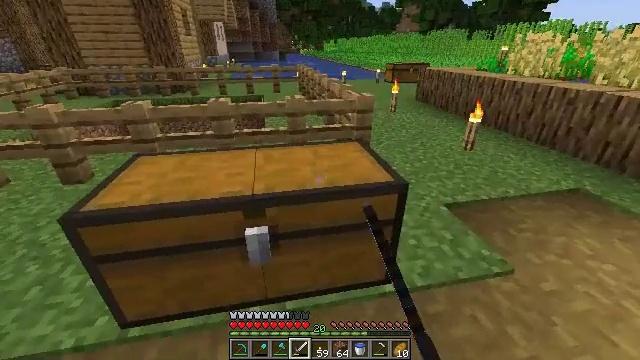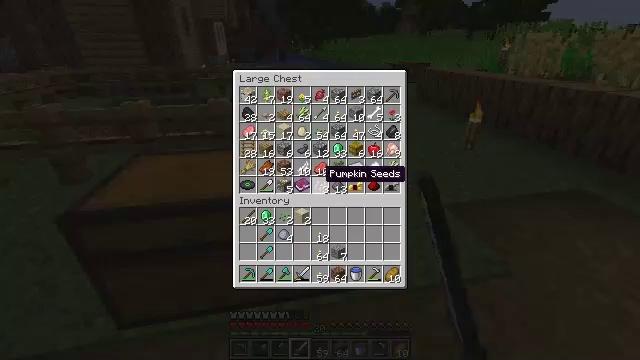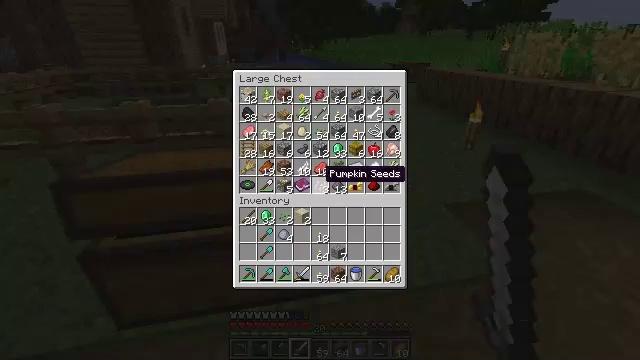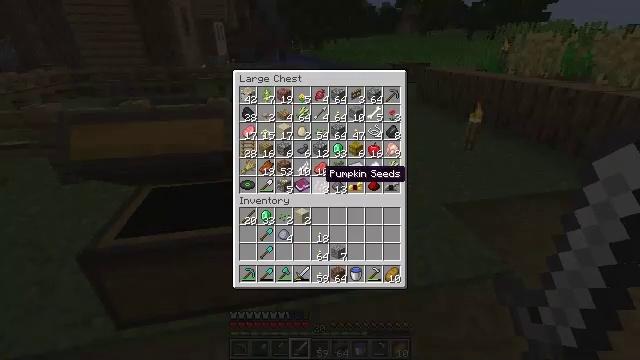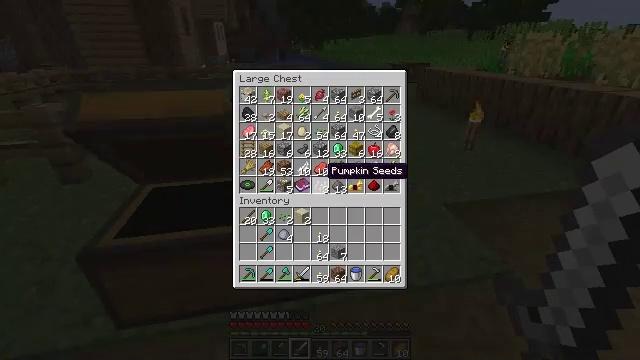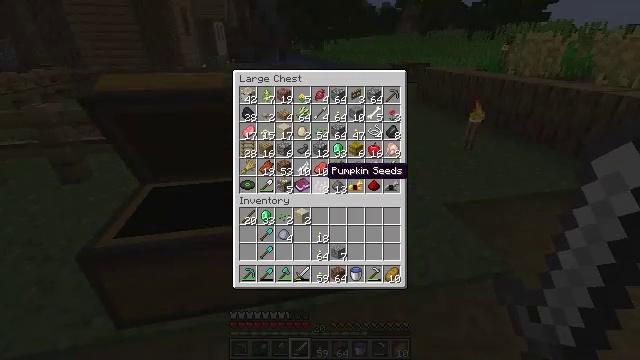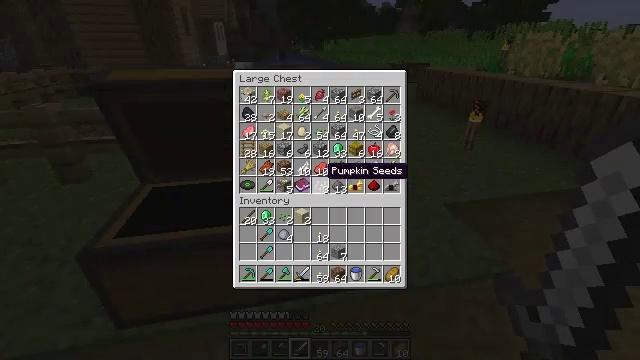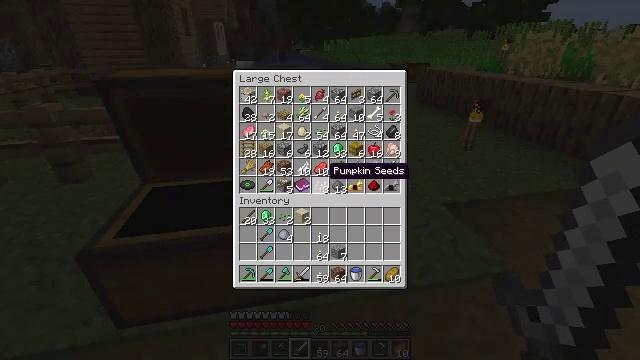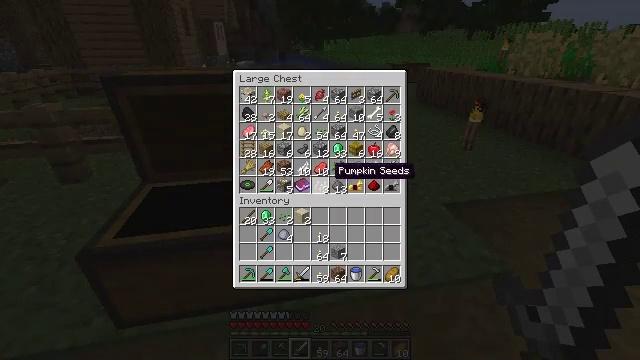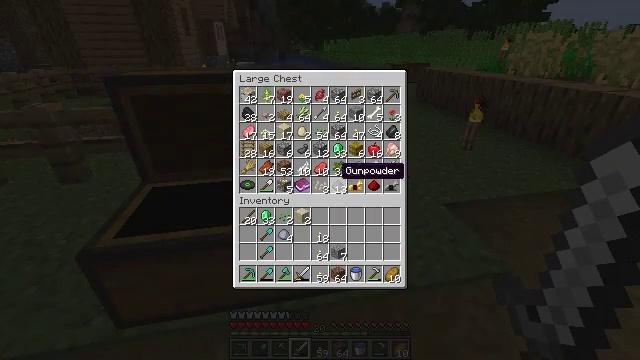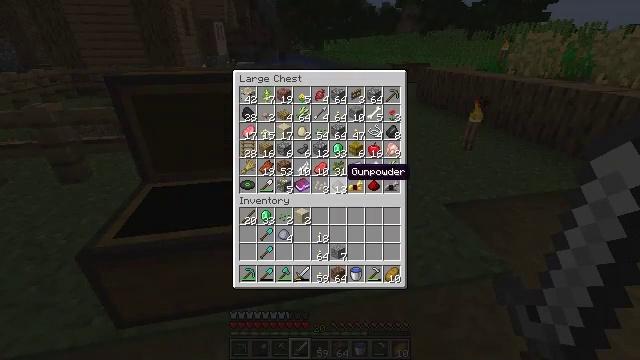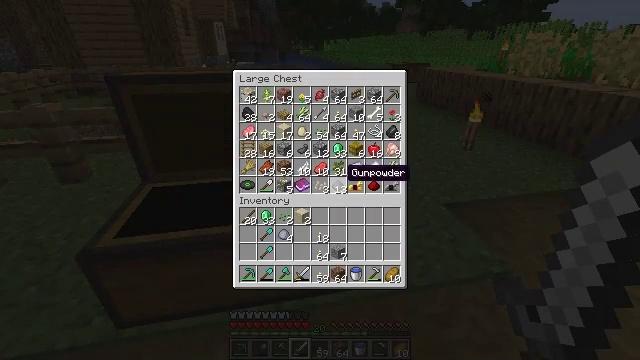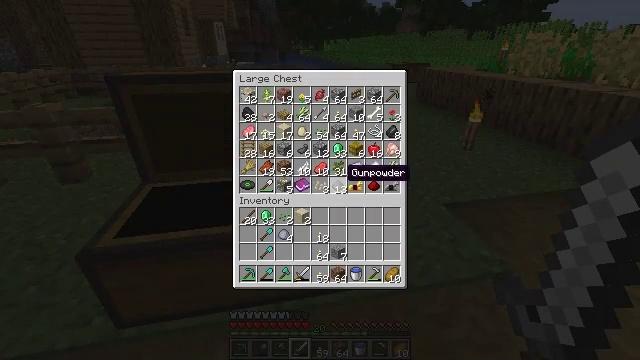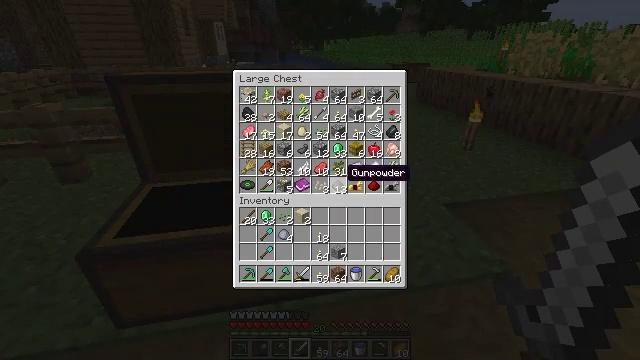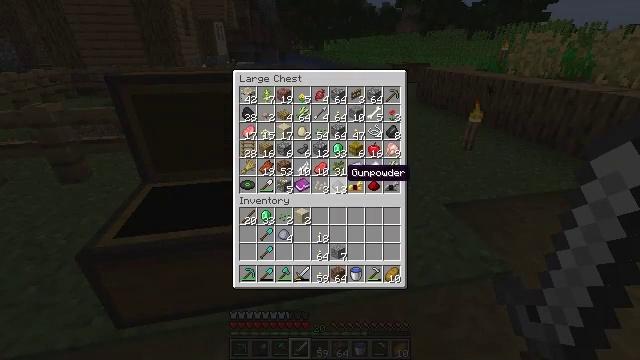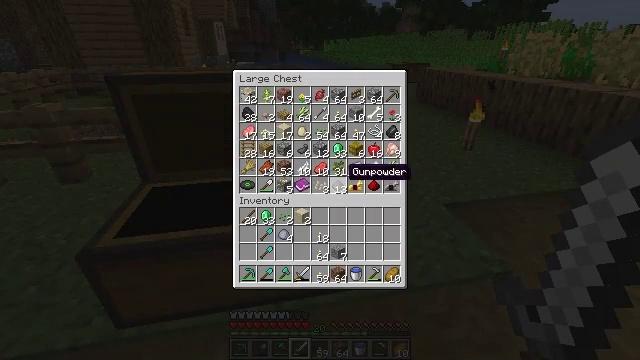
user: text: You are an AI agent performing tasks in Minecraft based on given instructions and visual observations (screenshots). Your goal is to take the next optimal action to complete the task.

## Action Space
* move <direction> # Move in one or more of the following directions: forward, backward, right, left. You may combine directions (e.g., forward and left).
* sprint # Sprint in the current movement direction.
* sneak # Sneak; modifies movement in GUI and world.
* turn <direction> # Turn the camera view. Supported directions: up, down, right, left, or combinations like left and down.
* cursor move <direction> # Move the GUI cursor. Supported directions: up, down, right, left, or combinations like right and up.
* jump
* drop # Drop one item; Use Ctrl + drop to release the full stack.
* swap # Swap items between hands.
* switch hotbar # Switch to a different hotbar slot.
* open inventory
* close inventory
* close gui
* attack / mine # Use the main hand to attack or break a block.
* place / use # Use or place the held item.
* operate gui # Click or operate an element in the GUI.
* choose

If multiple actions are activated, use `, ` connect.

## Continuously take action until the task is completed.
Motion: motion action
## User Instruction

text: You need a crafting table to craft a lectern.
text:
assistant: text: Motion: no_op
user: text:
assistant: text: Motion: no_op
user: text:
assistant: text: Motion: no_op
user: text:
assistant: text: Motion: no_op
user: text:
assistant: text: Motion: no_op
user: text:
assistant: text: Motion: no_op
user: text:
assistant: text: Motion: no_op
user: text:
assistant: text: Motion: no_op
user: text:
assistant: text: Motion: cursor move right
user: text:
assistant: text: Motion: no_op
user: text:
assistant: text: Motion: no_op
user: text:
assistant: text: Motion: no_op
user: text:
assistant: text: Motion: no_op
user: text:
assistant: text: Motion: no_op
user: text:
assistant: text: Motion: no_op
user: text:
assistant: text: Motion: no_op
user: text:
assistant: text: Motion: no_op
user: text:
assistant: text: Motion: no_op
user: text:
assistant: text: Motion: no_op
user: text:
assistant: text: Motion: no_op
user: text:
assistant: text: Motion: no_op
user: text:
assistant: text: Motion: cursor move down
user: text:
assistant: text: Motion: cursor move down
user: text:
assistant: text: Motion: cursor move down
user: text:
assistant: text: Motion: cursor move left and down
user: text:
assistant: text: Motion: cursor move left
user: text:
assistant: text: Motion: no_op
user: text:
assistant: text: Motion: no_op
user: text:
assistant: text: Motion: no_op
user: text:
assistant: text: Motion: no_op